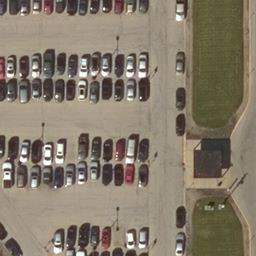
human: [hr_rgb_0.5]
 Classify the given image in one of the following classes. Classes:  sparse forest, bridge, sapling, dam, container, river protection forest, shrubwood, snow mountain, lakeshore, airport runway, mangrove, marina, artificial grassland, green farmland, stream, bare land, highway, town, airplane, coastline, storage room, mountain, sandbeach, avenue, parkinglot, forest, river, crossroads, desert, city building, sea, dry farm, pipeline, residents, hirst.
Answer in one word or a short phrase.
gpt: parkinglot